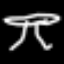
Label: mushroom